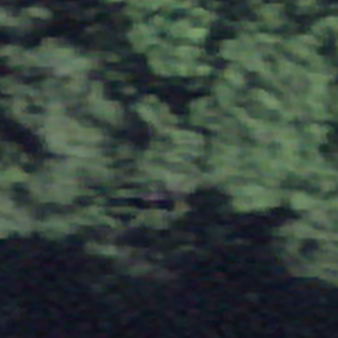
Label: other